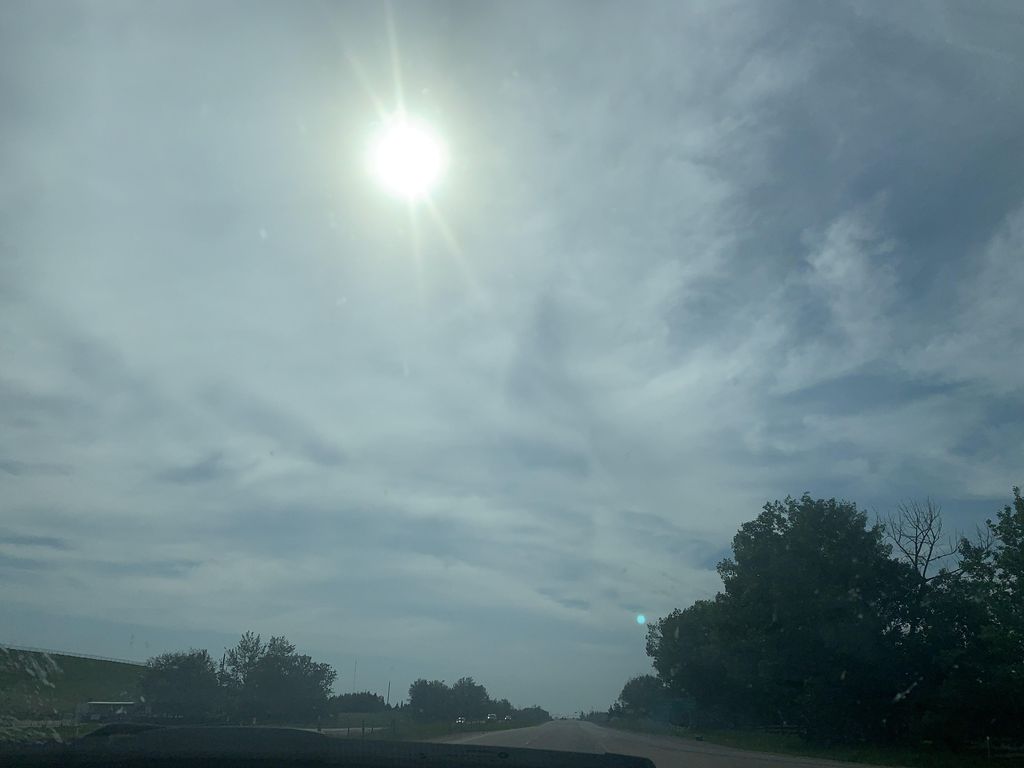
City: edmonton